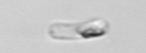
Label: Guinardia_striata